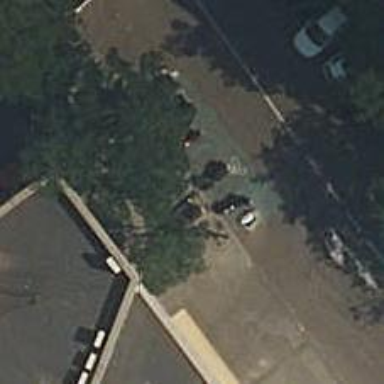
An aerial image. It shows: Motorcycle parking facility.